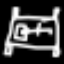
Label: bed